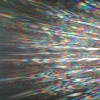
Label: sunburn